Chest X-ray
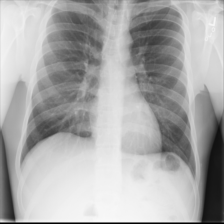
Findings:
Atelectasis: negative
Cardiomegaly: negative
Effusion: negative
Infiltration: negative
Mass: negative
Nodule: negative
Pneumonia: negative
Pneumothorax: negative
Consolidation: negative
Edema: negative
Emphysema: negative
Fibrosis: negative
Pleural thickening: negative
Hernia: negative